Question: I am developing an application in which there is one object which is draggable.The user can drag this object in a specified path, not outside the path.
For achieving this I had to set the boundary conditions so that if the touch point is beyond that so the object does not move.
My problem is that my object size is lets say 30*30.
Now if I touch the object from its hair means at above portion and then drag it to down it gives one value, but if I touch the same object at some below position lets say his chin , then move the object at the same position where we moved the previous one.Now in this case, the the point of view are different from the previous one.
So I am not able to understand what should I set the boundary conditions,if I set the conditions of first value then in his case the second touch process will not able to move, which is wrong and if I set the second case value then the first case object will able to move below the boundary also.
I am not using cocos 2D.It is simple ipad application.

For more understanding I have added the image now if you touch the green circle on his left portion and moved towards the right, the last value is like 760 but if you touch on the right portion and moved towards the right then the last points come as 780 something. same case happens if object is dragged vertically.
My basic requirement is that the object should only move inside the path shown in image not outside it.
'''
- (void)touchesBegan:(NSSet*)touches withEvent:(UIEvent*)event {
// Retrieve the touch point
CGPoint pt = [[touches anyObject] locationInView:gamePice];
startLocation = pt;
}
- (void)touchesMoved:(NSSet*)touches withEvent:(UIEvent*)event
{
CGPoint pt1 = [[touches anyObject] locationInView:gamePice];
CGPoint pt = [[touches anyObject] locationInView:self.view];
NSLog(@"moved=%f|%f",pt.x,pt.y);
if (pt.x>=306 && pt.y>=148 && pt.x<=720 && pt.y<=175) { //these conditions how to set
CGRect frame = [gamePice frame];
frame.origin.x += pt1.x - startLocation.x;
frame.origin.y += pt1.y - startLocation.y;
[gamePice setFrame:frame];
}
}
'''
Please suggest how to implement this feature or what approach should I follow.
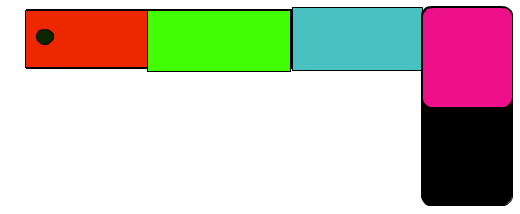
Answer: Make an outer CGRect, lets say , CGRectMake(306, 148,400,100) , its your path rect, you many need multiple rects for that, but for now start with one.
make new frame for gamePice, that will be the frame according to touch location, lets say you make it like this,
'''
CGRect frame = [gamePice frame];
frame.origin.x += pt1.x - startLocation.x;
frame.origin.y += pt1.y - startLocation.y;
'''
then your condition will be,
'''
if (CGRectContainsRect(outerRect, frame) )
{
[gamePice setFrame:frame];
}
// else dont move...
'''